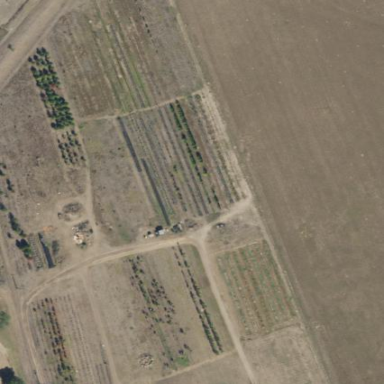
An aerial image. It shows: Orchard.